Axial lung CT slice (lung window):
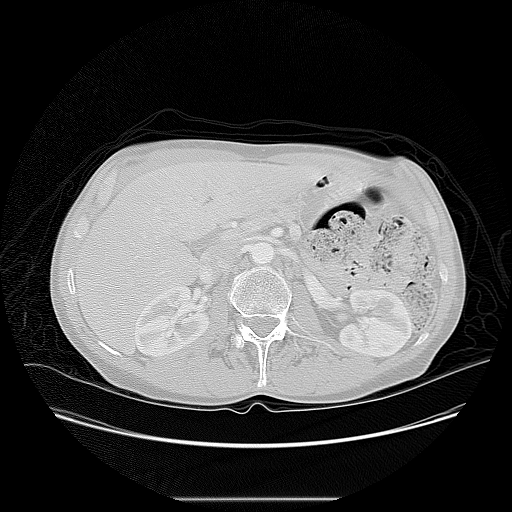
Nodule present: no